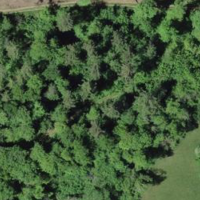
EUNIS habitat code: 41
Species observed at this site:
Melittis melissophyllum